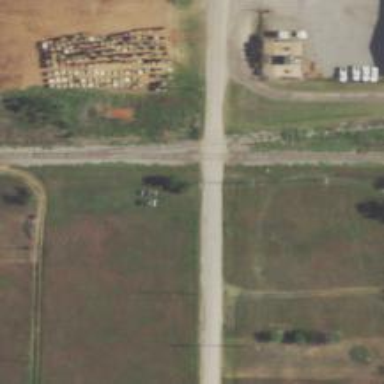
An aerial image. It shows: Railway level crossing.